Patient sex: F
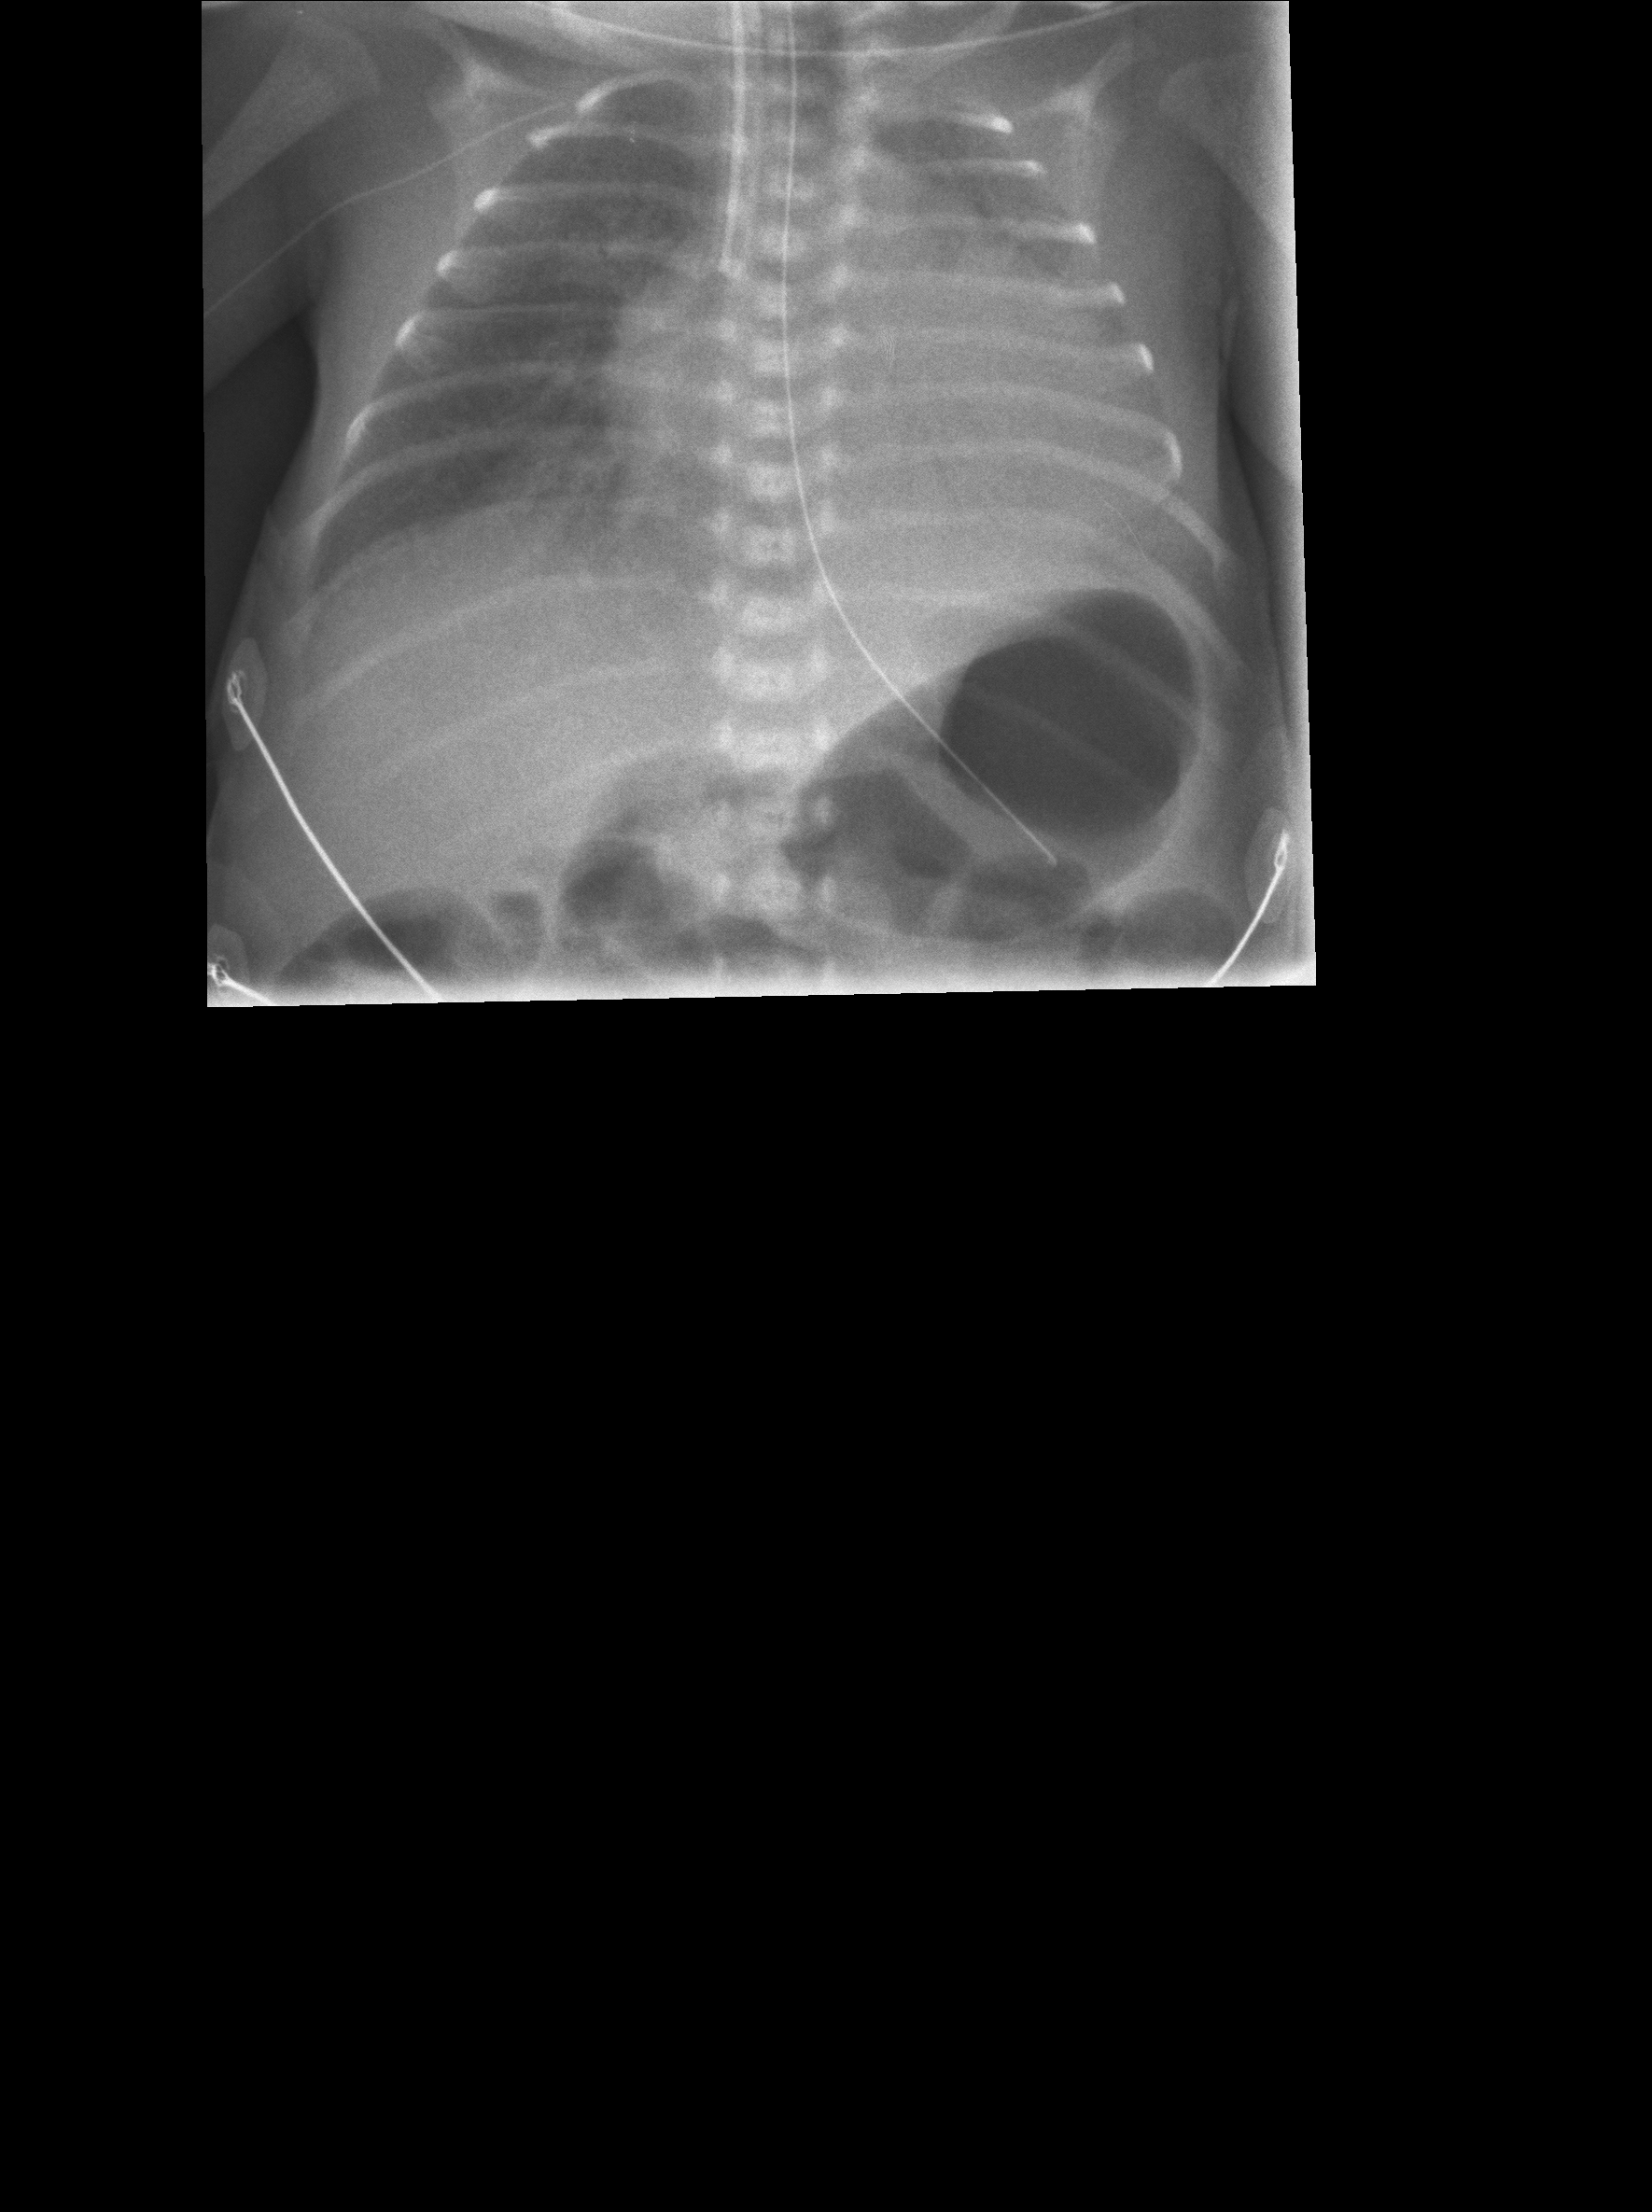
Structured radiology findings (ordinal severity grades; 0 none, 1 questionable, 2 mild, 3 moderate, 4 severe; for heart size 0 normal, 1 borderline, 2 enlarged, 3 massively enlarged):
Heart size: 2
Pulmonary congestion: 1
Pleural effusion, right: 0
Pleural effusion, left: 1
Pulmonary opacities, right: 0
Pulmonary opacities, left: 0
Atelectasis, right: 0
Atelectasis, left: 2